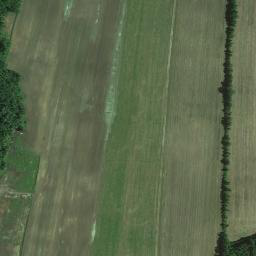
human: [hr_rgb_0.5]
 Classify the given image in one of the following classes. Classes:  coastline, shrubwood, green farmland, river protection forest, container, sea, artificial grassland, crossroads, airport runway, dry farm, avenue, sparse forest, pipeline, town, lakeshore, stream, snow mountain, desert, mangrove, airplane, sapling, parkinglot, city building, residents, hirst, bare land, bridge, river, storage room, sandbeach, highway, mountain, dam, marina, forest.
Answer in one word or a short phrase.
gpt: green farmland